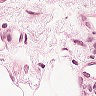
Metastatic tissue present: no